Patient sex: M
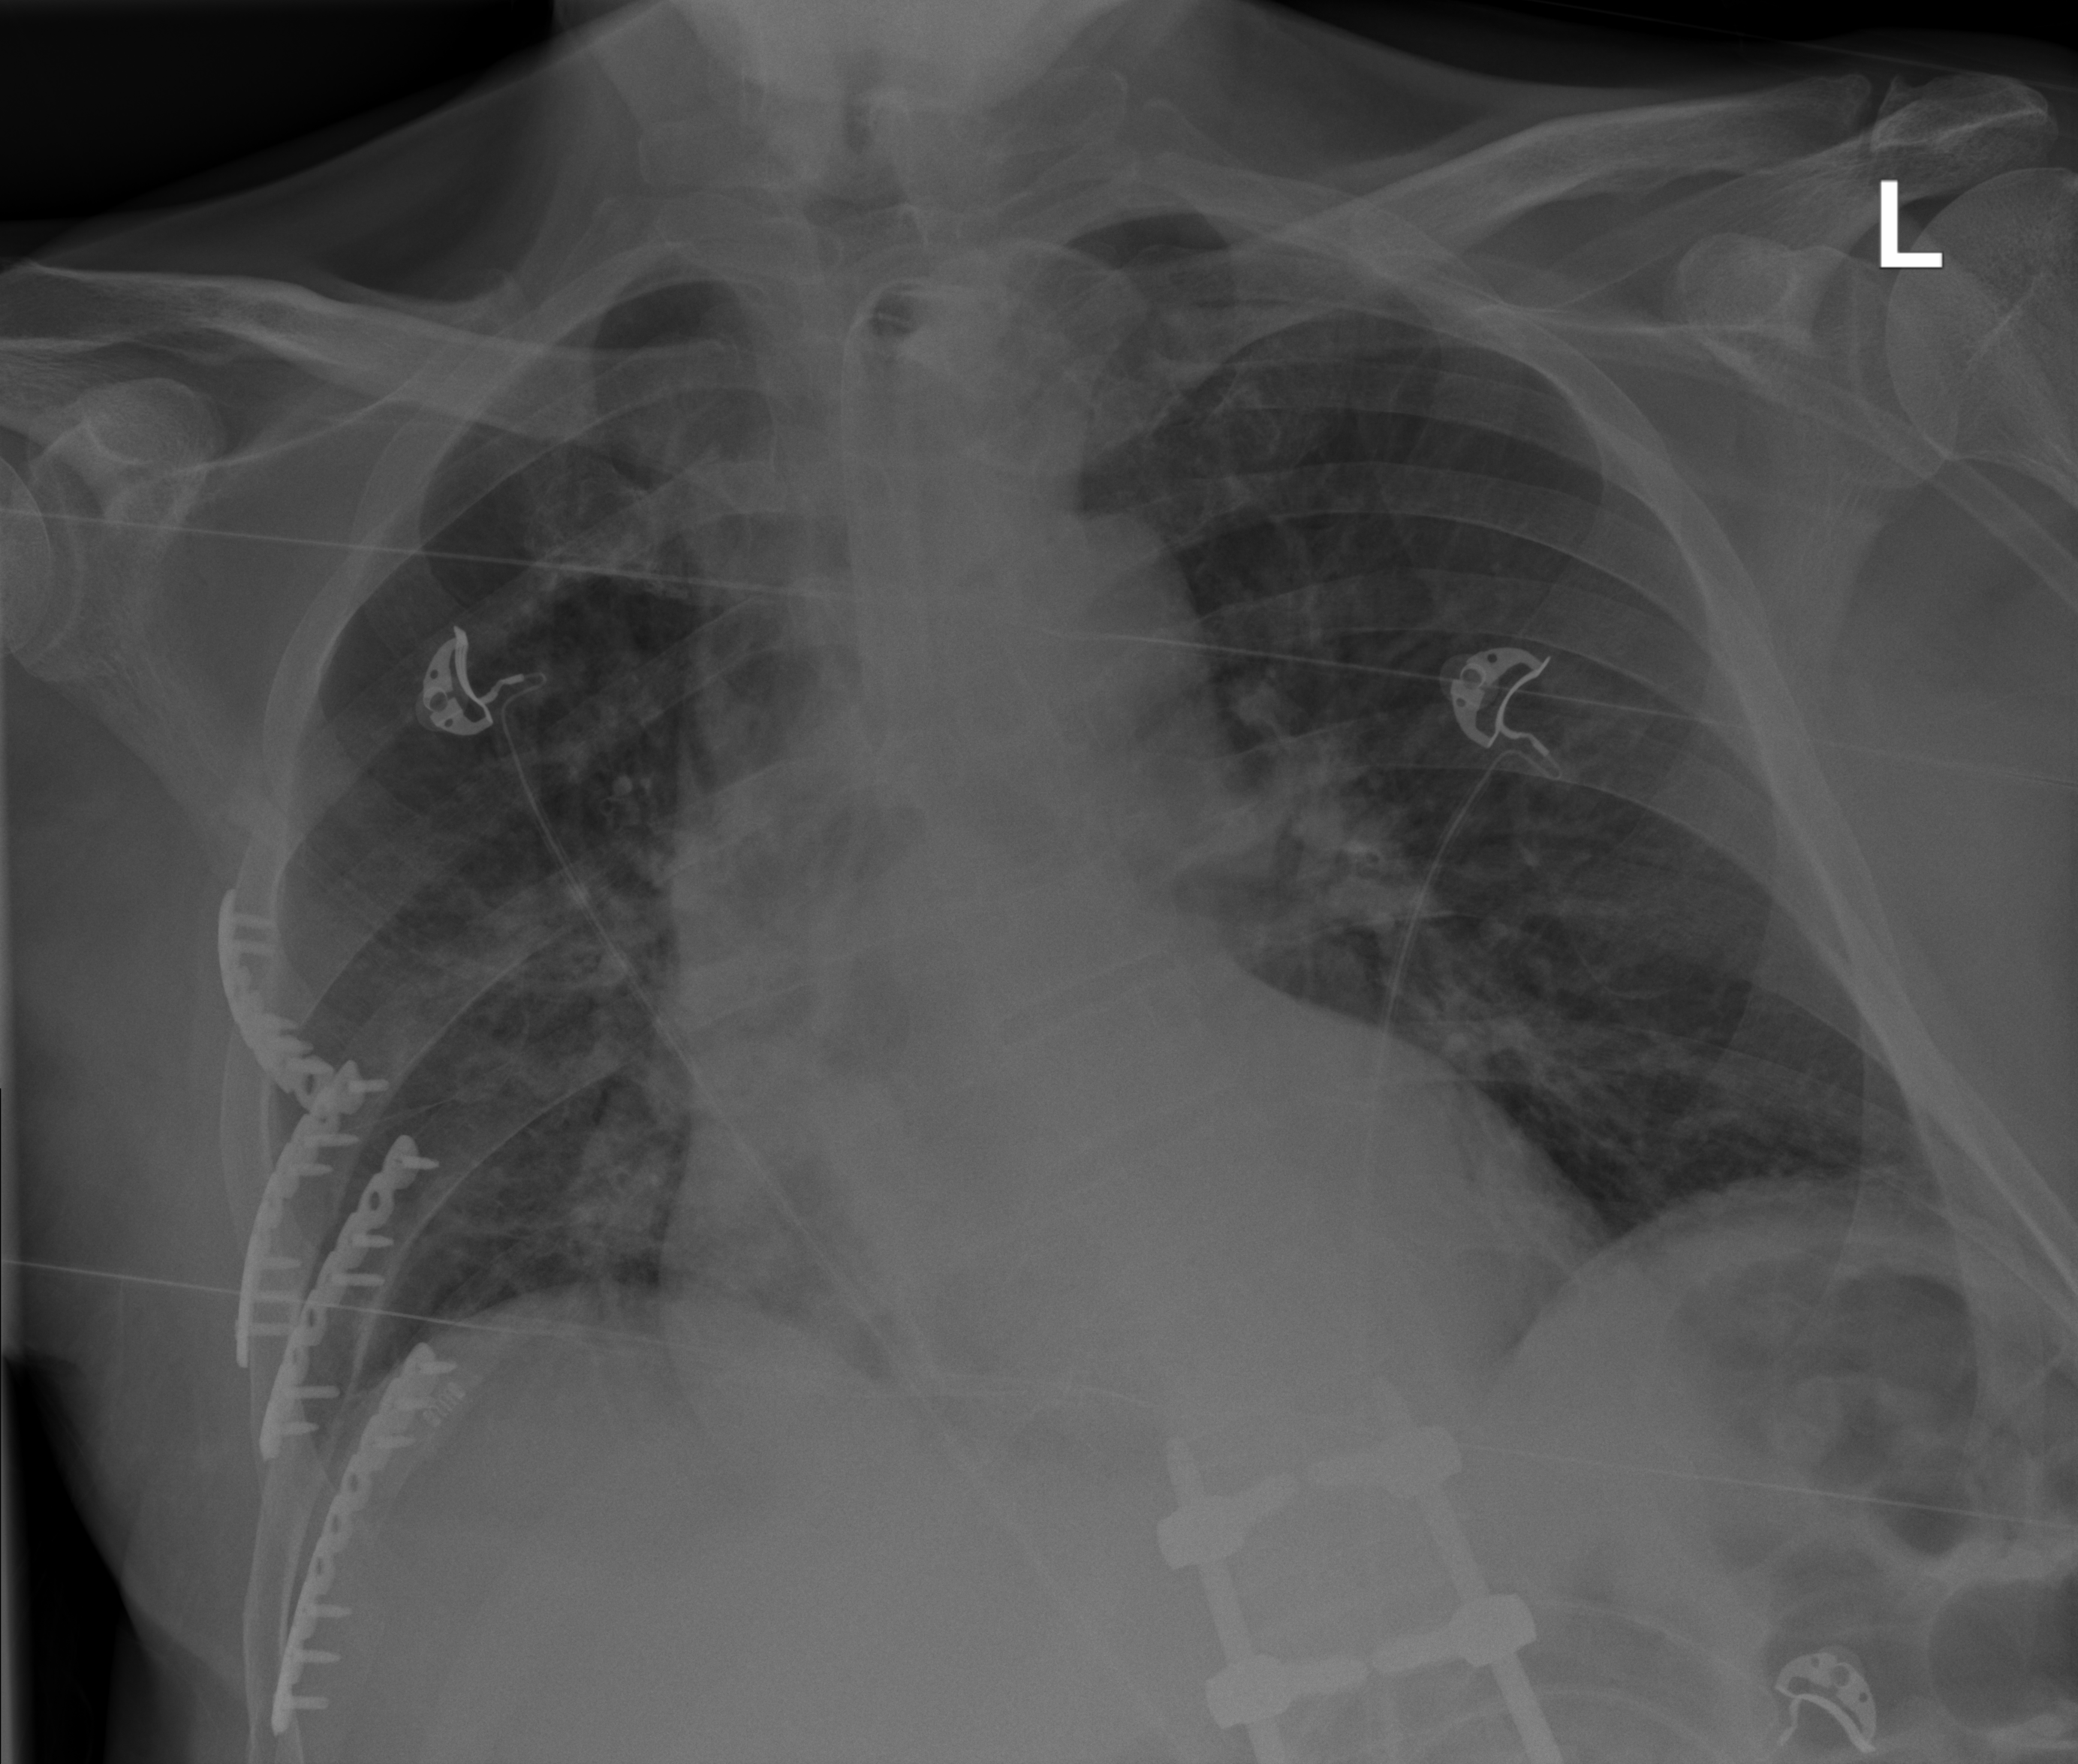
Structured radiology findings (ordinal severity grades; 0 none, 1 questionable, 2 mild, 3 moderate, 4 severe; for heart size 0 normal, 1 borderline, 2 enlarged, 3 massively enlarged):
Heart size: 1
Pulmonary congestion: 2
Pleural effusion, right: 0
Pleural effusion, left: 0
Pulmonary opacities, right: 0
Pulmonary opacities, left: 0
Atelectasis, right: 2
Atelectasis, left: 2